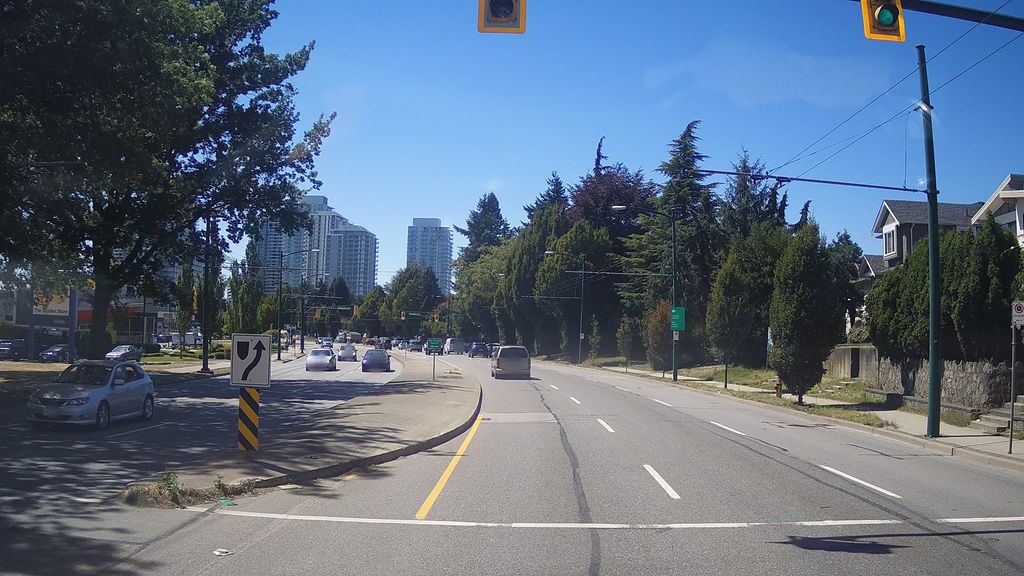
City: vancouver